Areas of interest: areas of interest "Nanyuan Commercial Street B Area"
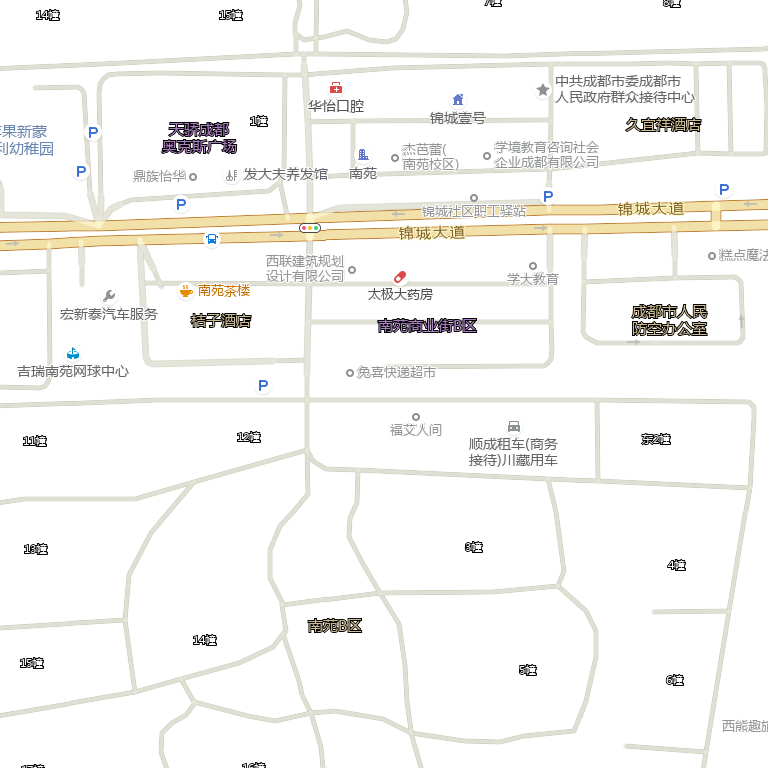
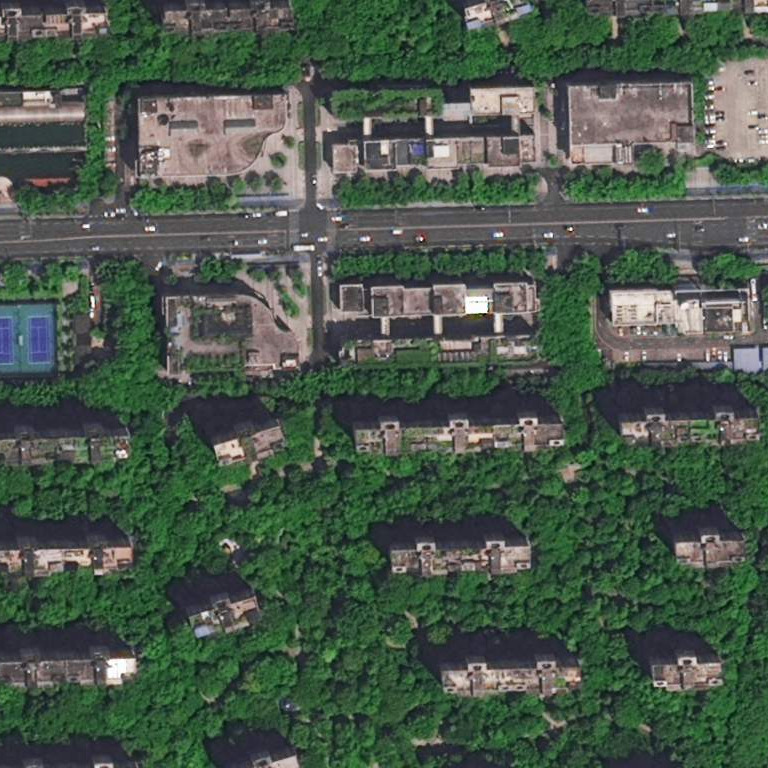